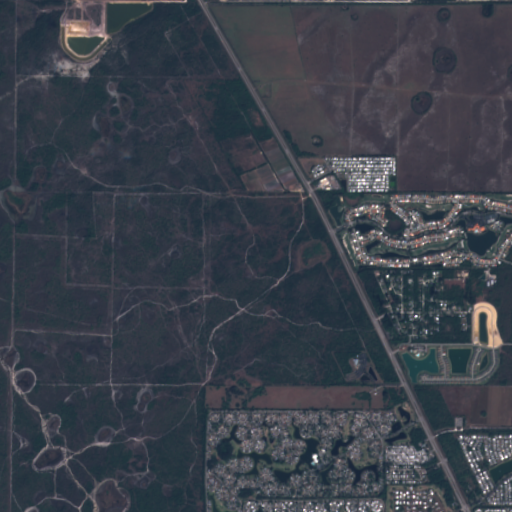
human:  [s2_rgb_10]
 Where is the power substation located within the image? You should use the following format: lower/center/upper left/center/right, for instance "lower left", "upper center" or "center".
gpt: The power substation is located in the lower right of the image.
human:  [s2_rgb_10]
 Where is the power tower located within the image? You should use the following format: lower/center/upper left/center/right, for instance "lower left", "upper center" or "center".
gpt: The power tower is located in the lower right of the image.
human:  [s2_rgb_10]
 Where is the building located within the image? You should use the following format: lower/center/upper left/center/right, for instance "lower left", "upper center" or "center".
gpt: The building is located in the lower right of the image.
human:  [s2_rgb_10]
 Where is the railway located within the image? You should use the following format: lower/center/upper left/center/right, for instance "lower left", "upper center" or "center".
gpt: The railway is located in the upper of the image.
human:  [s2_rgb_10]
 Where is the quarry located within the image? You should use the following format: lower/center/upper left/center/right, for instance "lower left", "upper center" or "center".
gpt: There is no quarry in the image.